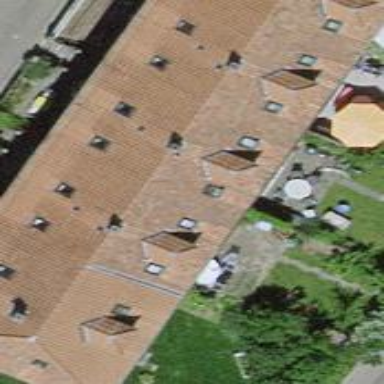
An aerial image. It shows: Residential building with gabled roof made of maroon roof tiles. The roof orientation is across.